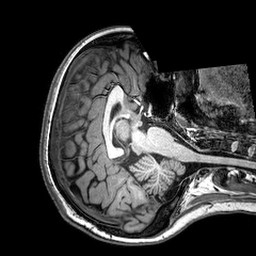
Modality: T1w
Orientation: axial
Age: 21
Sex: female
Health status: healthy
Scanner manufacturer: philips
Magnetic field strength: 3 T